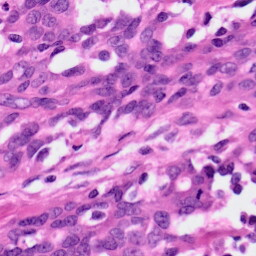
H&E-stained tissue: Ovarian